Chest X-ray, AP view. Patient: 32 years old, sex F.
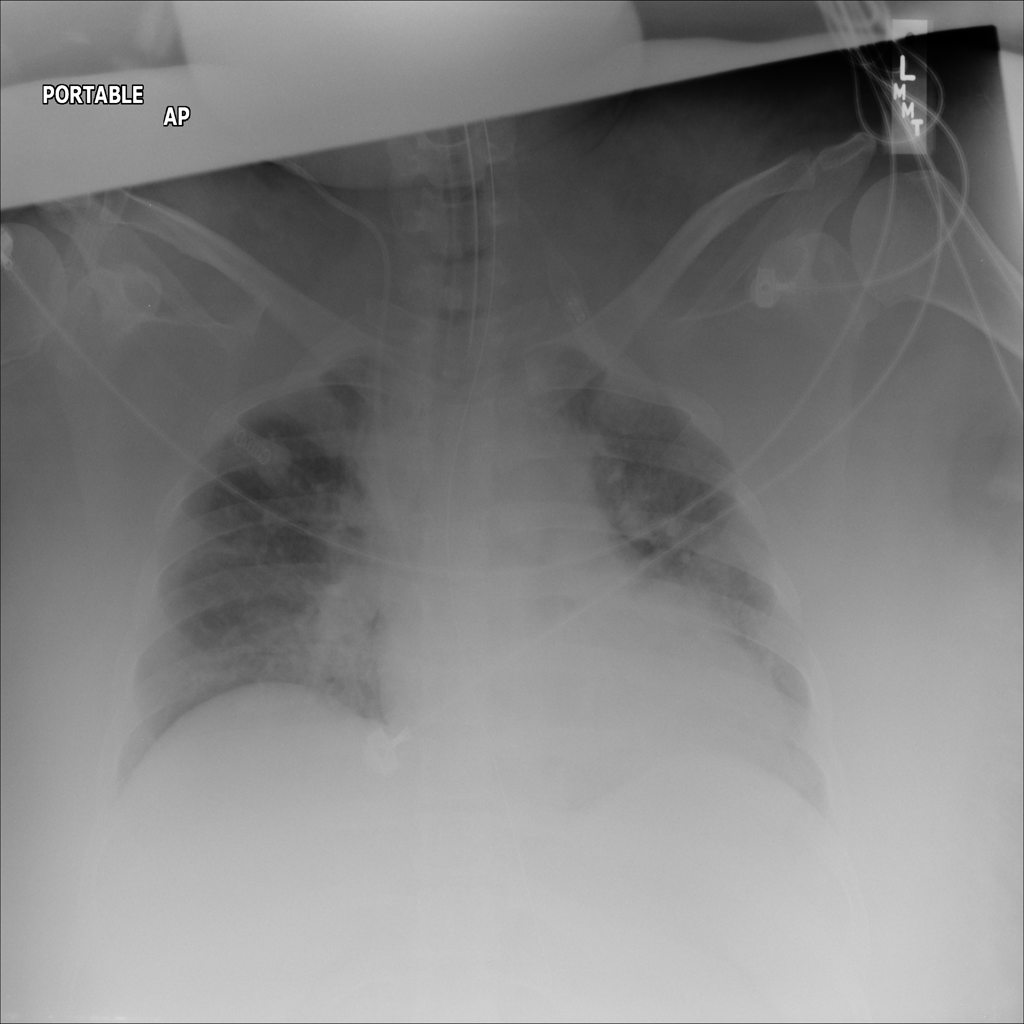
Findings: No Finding